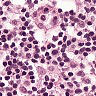
Metastatic tissue present: no